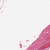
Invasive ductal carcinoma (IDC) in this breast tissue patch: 0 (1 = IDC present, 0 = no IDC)